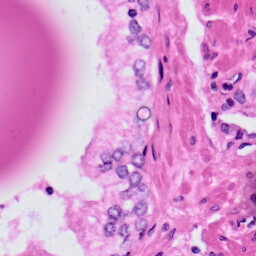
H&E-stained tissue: Prostate